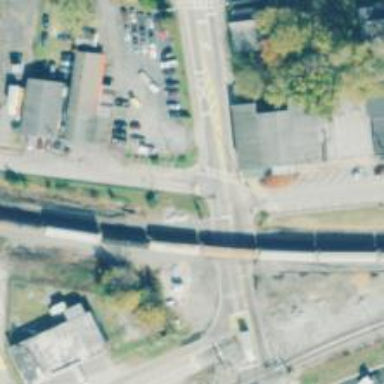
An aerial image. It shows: Level crossing with lights at railway intersection.